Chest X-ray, PA view. Patient: 38 years old, sex F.
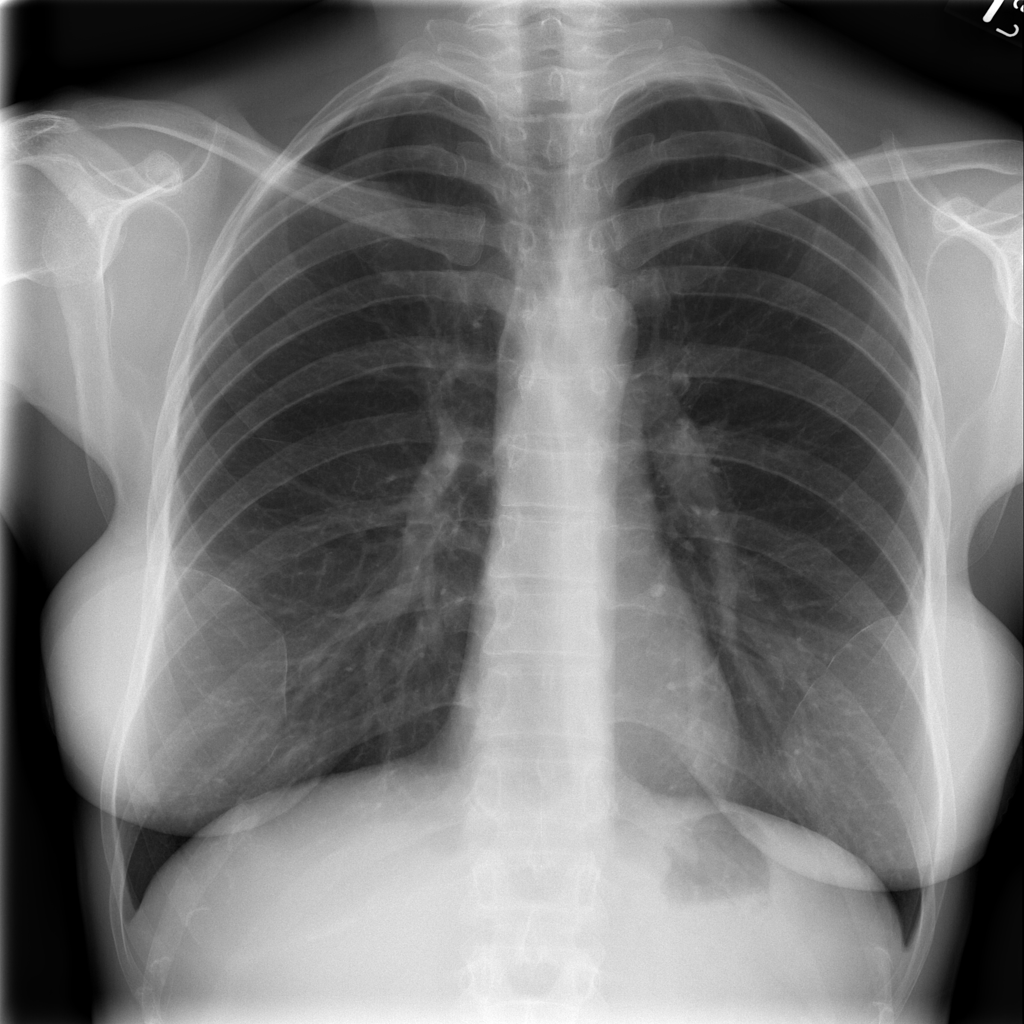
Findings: No Finding